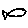
Label: fish